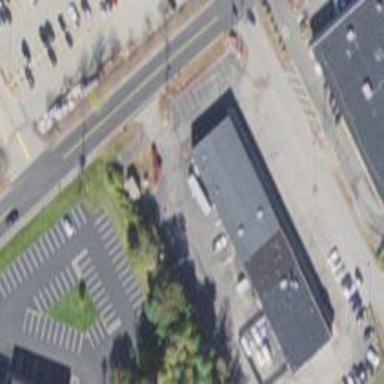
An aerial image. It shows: Building housing furniture shop.